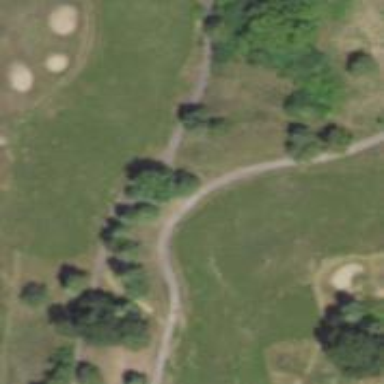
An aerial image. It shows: Path used for both walking and golf.